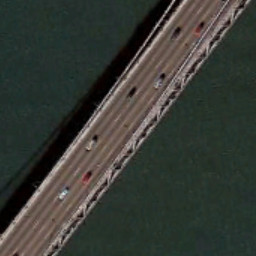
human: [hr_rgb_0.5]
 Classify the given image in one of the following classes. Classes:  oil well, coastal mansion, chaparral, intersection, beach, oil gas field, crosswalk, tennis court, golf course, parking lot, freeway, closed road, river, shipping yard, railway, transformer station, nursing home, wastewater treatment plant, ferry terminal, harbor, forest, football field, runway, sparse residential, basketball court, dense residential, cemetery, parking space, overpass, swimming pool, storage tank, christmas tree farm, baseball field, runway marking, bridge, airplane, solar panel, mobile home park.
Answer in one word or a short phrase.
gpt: bridge